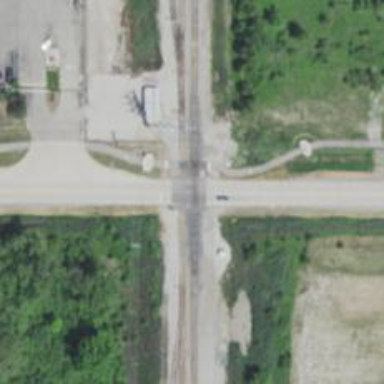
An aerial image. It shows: Level crossing with both lights and saltire in place.